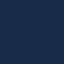
Land use / land cover class: SeaLake